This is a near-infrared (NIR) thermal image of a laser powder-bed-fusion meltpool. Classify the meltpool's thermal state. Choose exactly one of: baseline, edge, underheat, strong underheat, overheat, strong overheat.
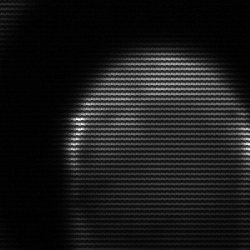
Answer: edge